Question: I have a three-column data set in Excel: Column A is , Column B is , and Column C is (see image below).

The table I'm using has +150,000 rows, the image above is for illustrative purpose to simplify what I'm looking at. Multiple rows may have the same , but a different and/or .
I would like to create a new column for a unique identifier that would label an as having , , or . What in Excel (formula, VBA, etc) can be used to achieve this?
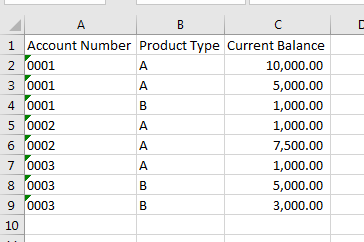
Answer: You can create a helper column in 'Column A' and use the following formula starting in 'A2'
'=IF(COUNTIF($B$2:$B$9,$B2)=COUNTIFS($B$2:$B$9,$B2,$C$2:$C$9,$C2),"All "&$C2&"'s","Both")'
<URL>
You can also take it one step further and only return the requested answer for the first occurrence of an by using the following formula (again by beginning in 'A2')
'=IF(COUNTIF($B$2:$B2,$B2)>1,"",IF(COUNTIF($B$2:$B$9,$B2)=COUNTIFS($B$2:$B$9,$B2,$C$2:$C$9,$C2),"All "&$C2&"'s","Both"))'
<URL>